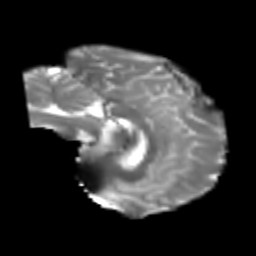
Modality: T2w
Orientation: sagittal
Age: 23
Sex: male
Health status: healthy